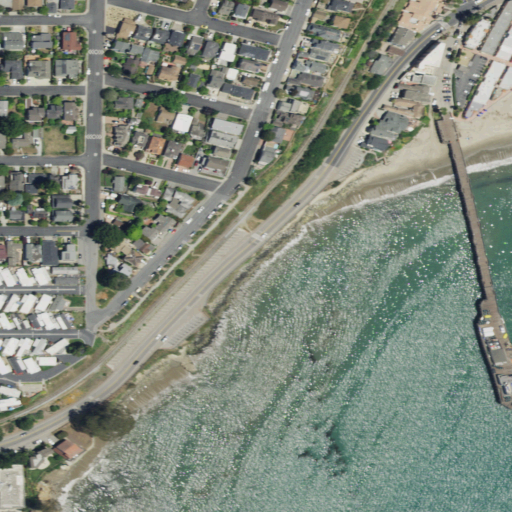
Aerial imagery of beach in California named Hooper Beach containing medium intensity development, open water, high intensity development, low intensity development, herbaceous wetlands, and barren land